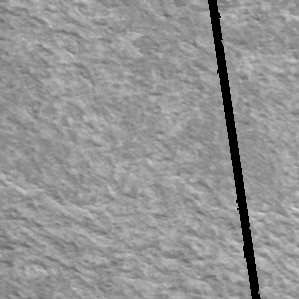
Label: frost